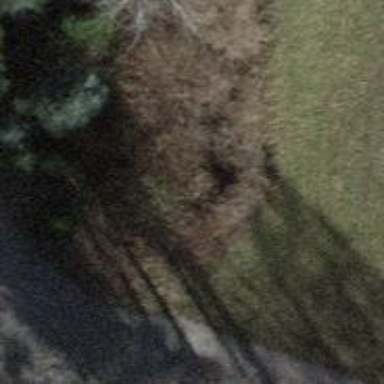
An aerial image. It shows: Culvert tunnel.